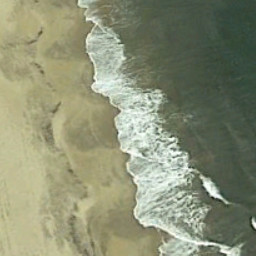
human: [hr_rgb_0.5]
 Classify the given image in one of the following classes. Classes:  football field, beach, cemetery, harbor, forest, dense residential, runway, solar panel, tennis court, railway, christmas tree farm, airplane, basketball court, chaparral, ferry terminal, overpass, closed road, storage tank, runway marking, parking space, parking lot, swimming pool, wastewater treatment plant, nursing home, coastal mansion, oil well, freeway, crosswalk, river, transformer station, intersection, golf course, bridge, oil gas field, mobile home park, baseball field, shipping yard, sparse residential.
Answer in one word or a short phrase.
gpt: beach